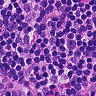
Metastatic tissue present: no